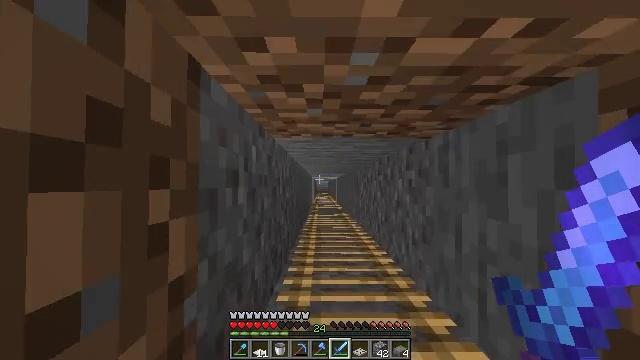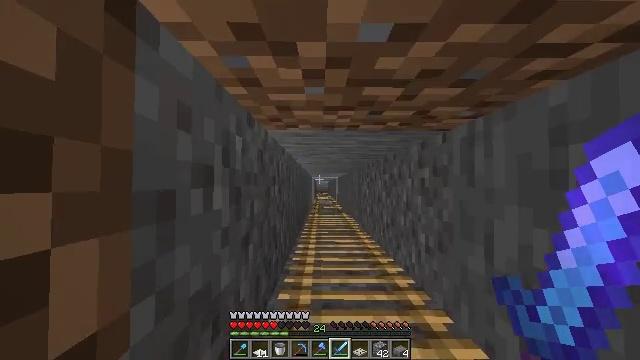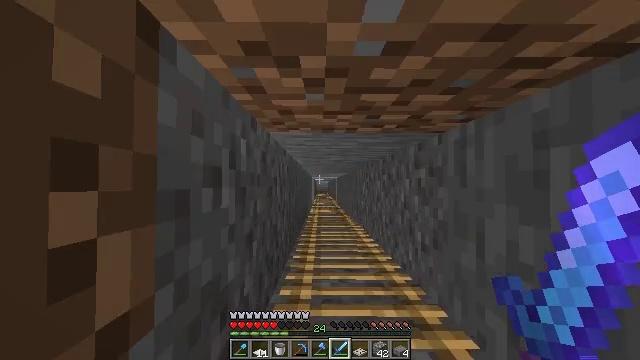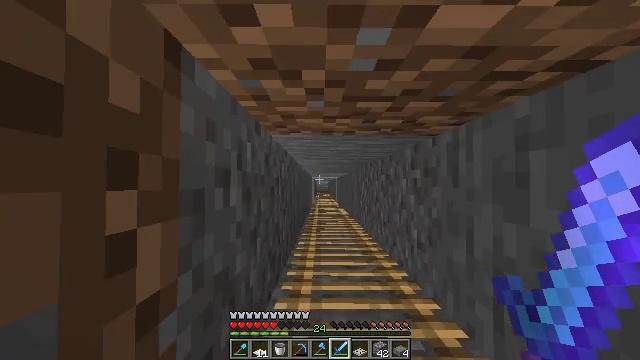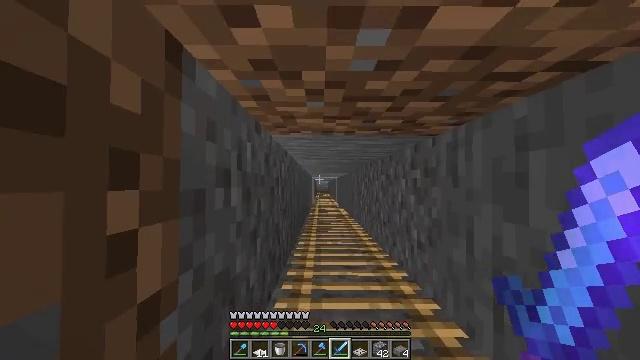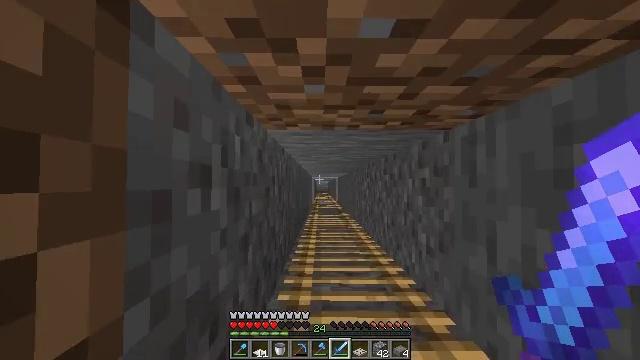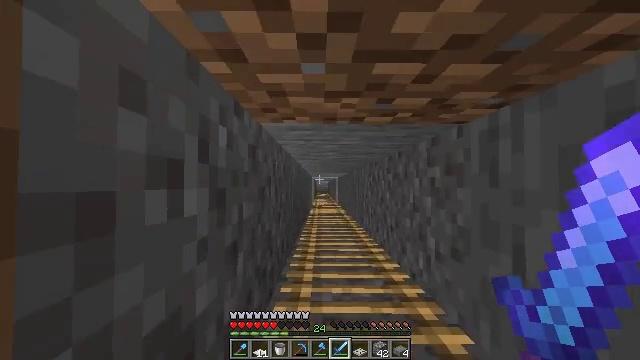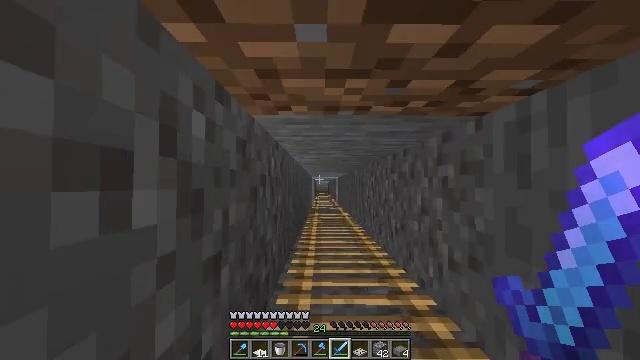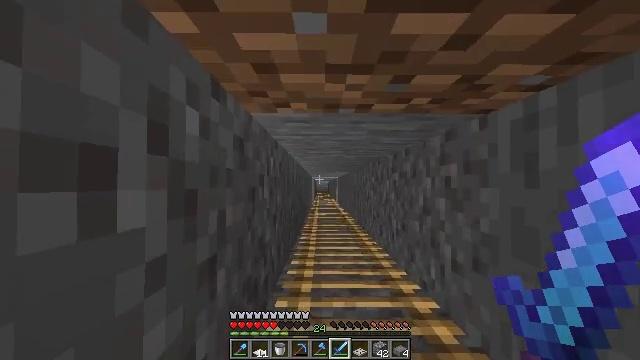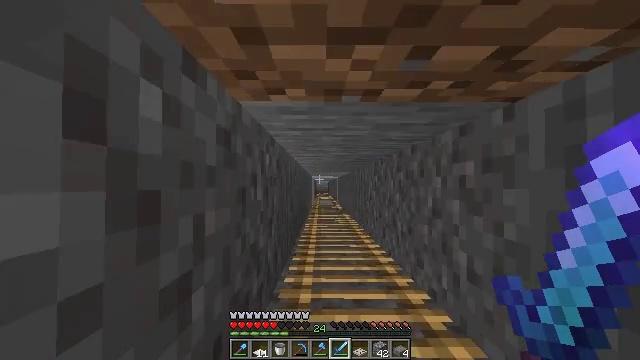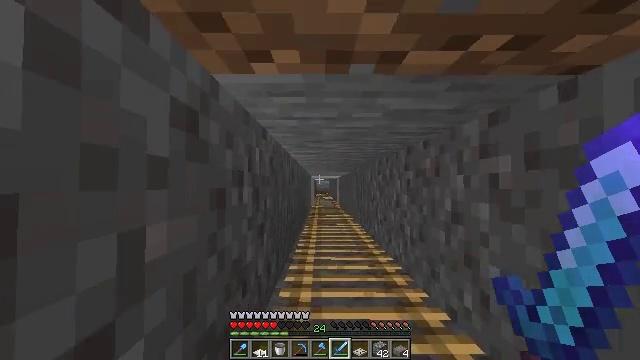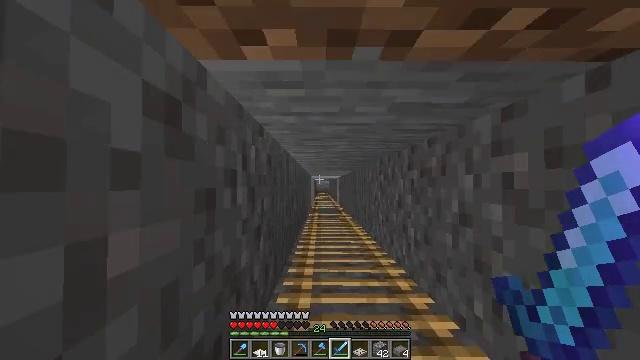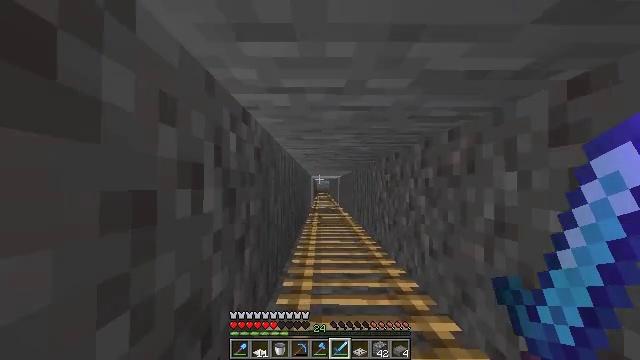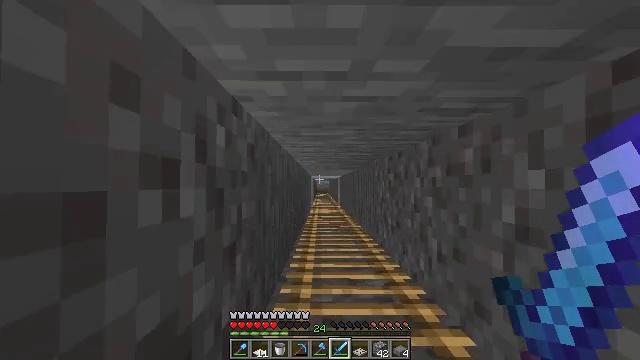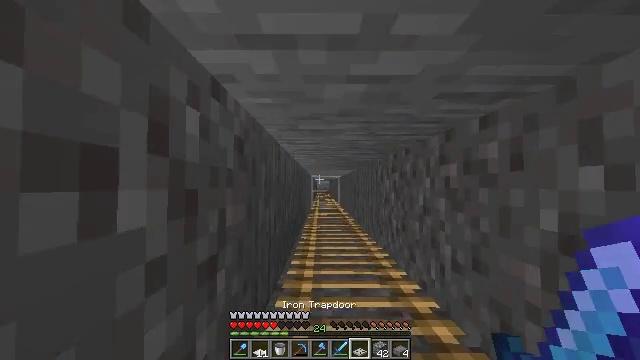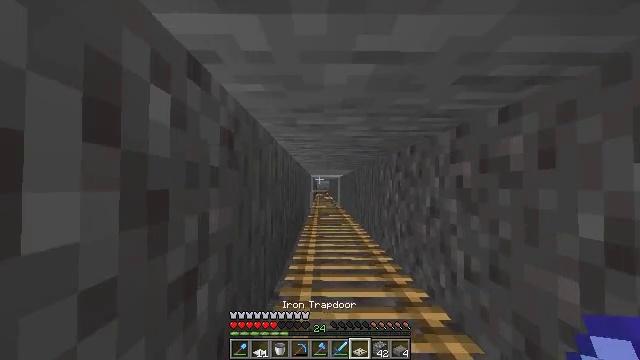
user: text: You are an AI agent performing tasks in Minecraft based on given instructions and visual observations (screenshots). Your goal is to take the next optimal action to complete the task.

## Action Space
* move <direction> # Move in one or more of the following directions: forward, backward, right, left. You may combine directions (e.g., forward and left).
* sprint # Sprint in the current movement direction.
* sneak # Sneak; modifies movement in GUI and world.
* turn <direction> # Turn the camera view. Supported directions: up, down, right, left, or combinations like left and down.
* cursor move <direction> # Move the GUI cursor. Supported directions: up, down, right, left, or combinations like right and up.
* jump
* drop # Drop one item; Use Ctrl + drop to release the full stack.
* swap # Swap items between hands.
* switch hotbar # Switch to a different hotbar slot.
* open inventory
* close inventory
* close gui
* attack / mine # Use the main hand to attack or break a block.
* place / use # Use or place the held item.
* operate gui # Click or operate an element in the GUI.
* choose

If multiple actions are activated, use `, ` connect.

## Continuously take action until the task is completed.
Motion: motion action
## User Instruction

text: Mine the stone slab block.
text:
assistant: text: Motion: no_op
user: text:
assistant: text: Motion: no_op
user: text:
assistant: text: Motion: no_op
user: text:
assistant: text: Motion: no_op
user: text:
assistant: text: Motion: no_op
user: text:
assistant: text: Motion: no_op
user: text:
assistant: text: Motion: no_op
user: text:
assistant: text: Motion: no_op
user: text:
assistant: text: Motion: no_op
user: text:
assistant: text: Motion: no_op
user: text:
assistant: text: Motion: no_op
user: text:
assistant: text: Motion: no_op
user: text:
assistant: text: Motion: no_op
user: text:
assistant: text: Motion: no_op
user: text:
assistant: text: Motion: no_op
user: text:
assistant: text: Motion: no_op
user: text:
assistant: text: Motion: no_op
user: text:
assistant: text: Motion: no_op
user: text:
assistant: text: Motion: no_op
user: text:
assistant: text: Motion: no_op
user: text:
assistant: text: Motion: no_op
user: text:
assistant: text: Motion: no_op
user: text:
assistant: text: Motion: no_op
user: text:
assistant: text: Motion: no_op
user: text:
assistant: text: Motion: no_op
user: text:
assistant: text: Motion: no_op
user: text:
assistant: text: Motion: no_op
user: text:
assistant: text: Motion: no_op
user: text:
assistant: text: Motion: no_op
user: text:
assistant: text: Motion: no_op